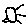
Label: sun